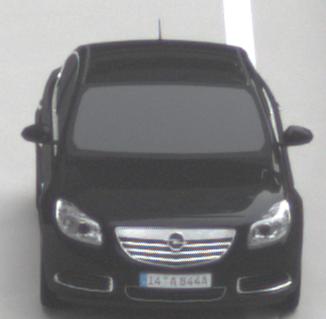
Make: Opel
Model: Insignia 1.6
Detailed model: Insignia (A) Notch Back
Model produced from: 2008/11
Model produced until: 2008/12
Doors: 4
Color: black
Road condition: dry road
Daytime: midday
Contrast: low contrast